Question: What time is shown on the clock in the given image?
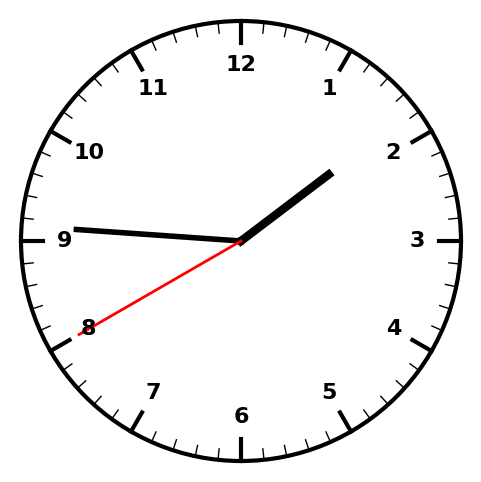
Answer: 01:45:40